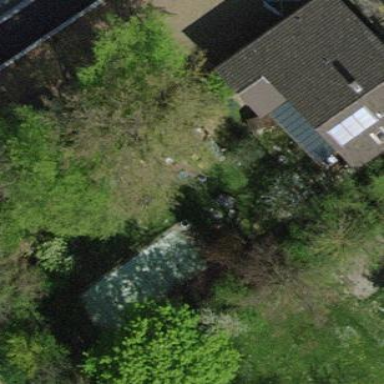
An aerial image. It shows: Garden surrounded by fence.